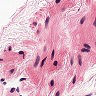
Metastatic tissue present: no